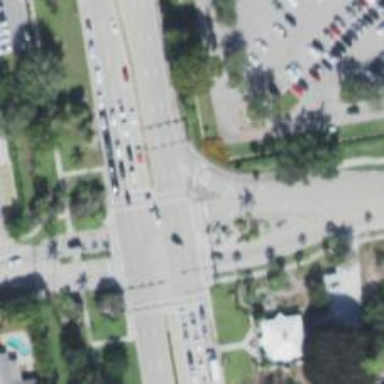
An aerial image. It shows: Traffic island located on footway.